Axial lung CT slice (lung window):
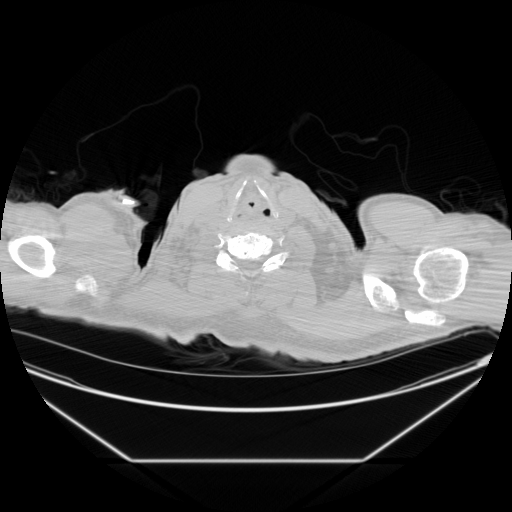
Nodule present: no